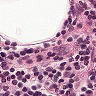
Metastatic tissue present: no